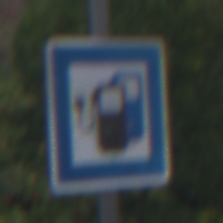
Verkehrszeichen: LadestationFuerElektrofahrzeuge
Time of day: MorningAfternoon
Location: Outdoor (Urban)
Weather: Overcast
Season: NotSpecified
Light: Natural